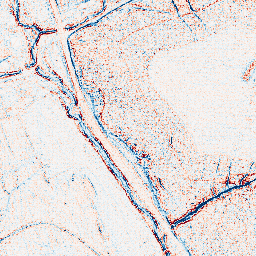
Category: classical
Decomposition family: uniform
Decomposition parameters: size: 3
Upsampling method: nearest
Upsampling parameters: scale: 2
Upsampling scale: 2